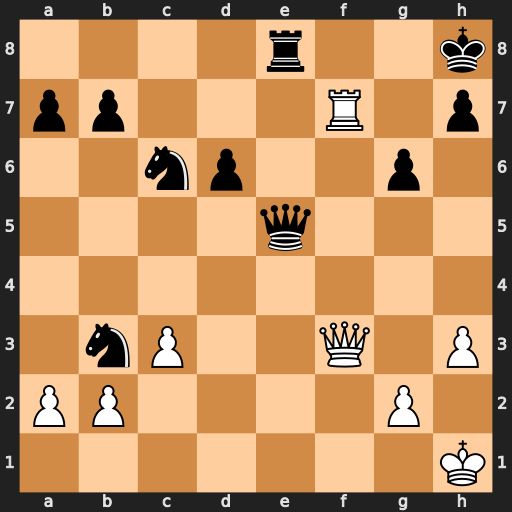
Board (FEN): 4r2k/pp3R1p/2np2p1/4q3/8/1nP2Q1P/PP4P1/7K
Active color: w
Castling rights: -
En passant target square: -
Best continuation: Rf8+ Kg7 Qf7+ Kh6 Rxe8